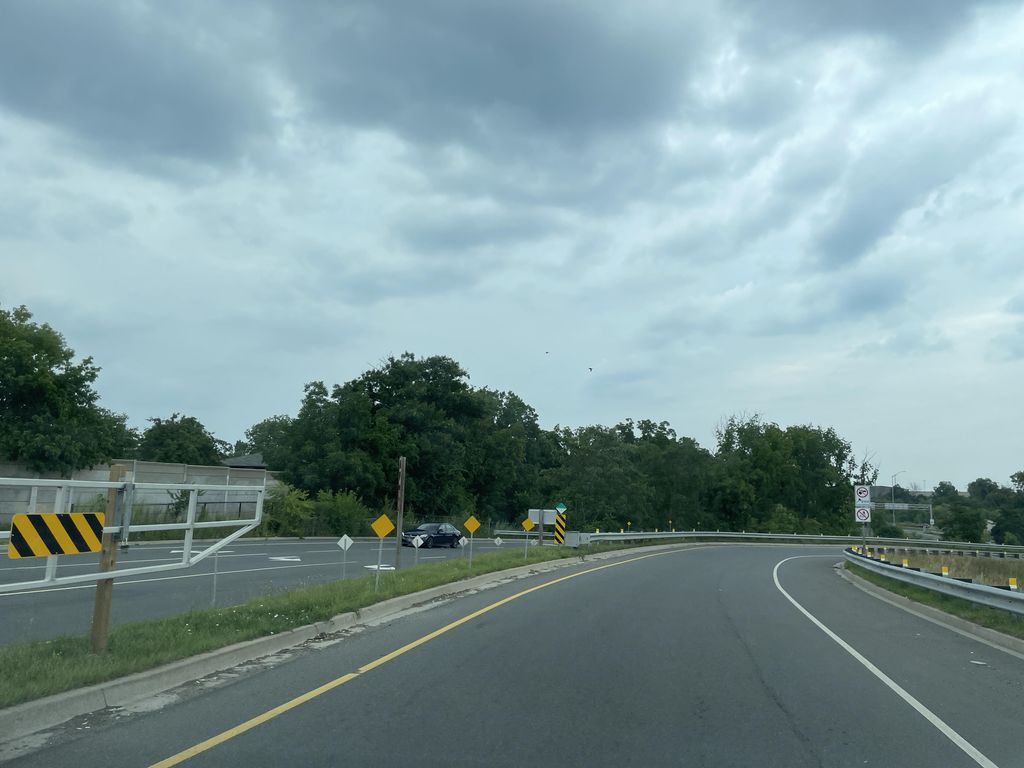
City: hamilton